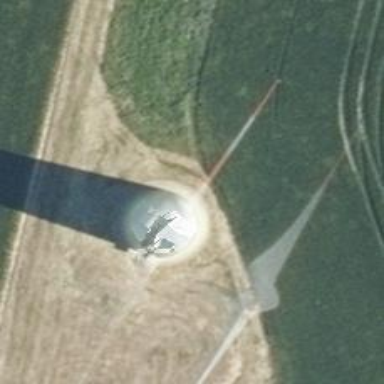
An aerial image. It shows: Wind-powered generator.